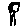
Label: tree